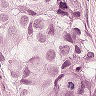
Metastatic tissue present: yes